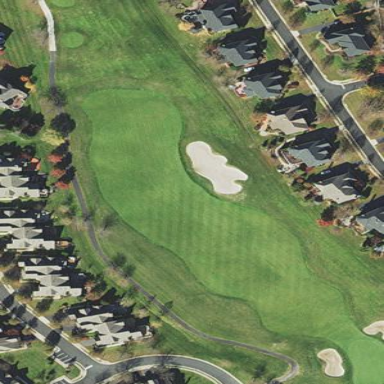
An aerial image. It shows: Golf fairway surrounded by grass.